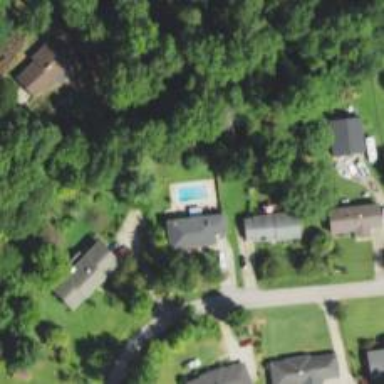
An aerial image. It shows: Outdoor swimming pool on leisure land.